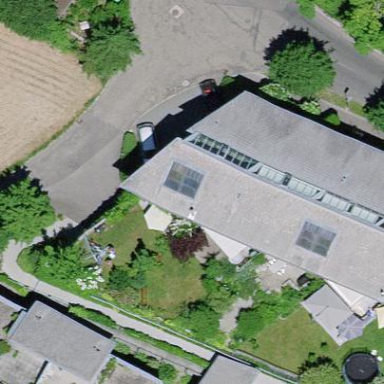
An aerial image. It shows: Residential building.